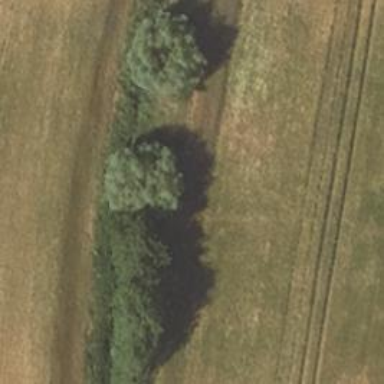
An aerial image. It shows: Row of deciduous broadleaved trees.